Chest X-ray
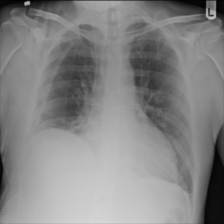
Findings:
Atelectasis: positive
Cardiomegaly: negative
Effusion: negative
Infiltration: negative
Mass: negative
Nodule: negative
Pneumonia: negative
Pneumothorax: negative
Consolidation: negative
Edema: negative
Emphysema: negative
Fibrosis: negative
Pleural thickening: negative
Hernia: negative